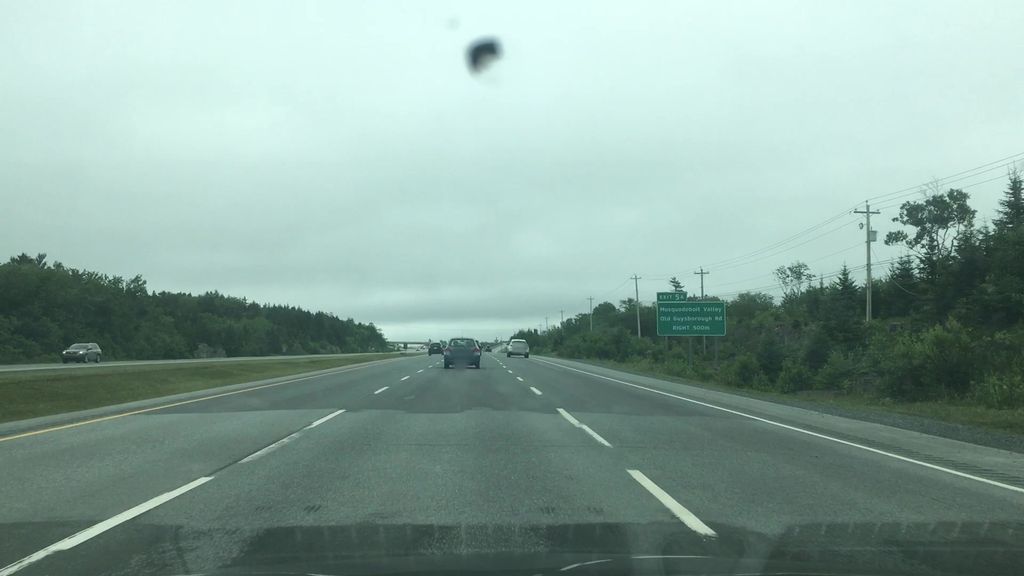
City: halifax